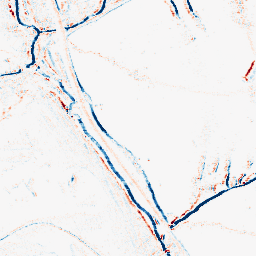
Category: morphological
Decomposition family: morphological_rect
Decomposition parameters: operation: average
width: 5
height: 3
Upsampling method: sinc_blackman
Upsampling parameters: scale: 4
kernel_size: 16
Upsampling scale: 4